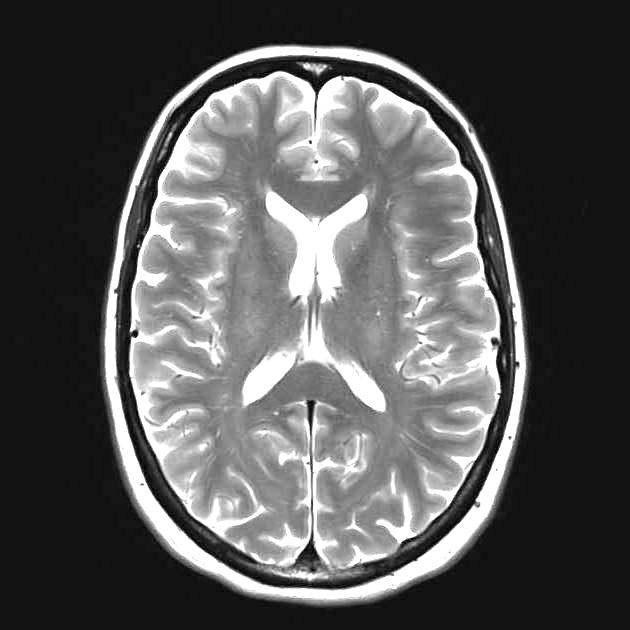
Label: notumor